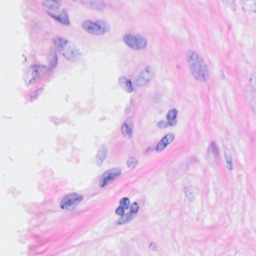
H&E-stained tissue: Breast